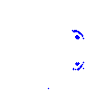
Particle: pion